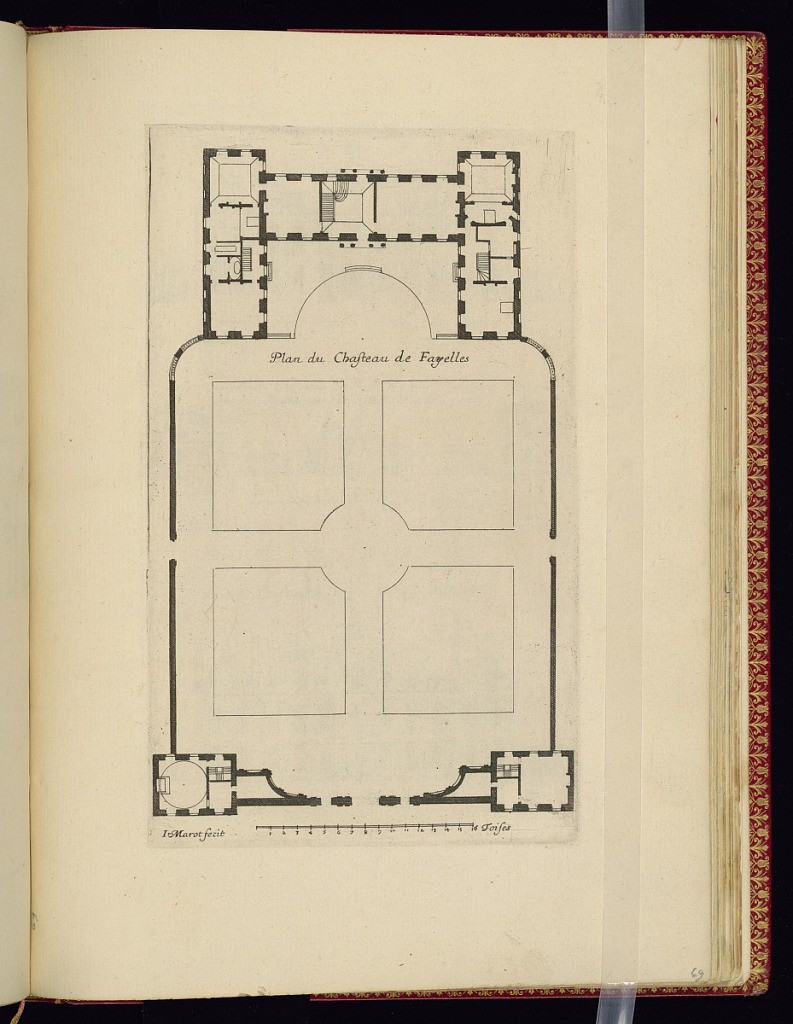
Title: Plan du Chasteau de Fayelles
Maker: Jean Marot, French, 1619 - 1679
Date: ca.1635–ca.1660
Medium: Etching on laid paper
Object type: Print
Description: Architectural floor plan for the castle of Fayelles with a scale below. The plate is titled and signed.